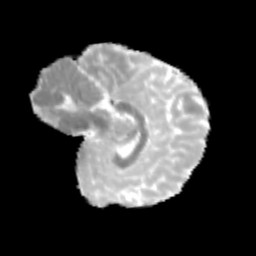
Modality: MD
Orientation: sagittal
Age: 13
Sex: female
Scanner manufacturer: siemens
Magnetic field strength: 3 T
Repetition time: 3.8 s
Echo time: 0.07 s